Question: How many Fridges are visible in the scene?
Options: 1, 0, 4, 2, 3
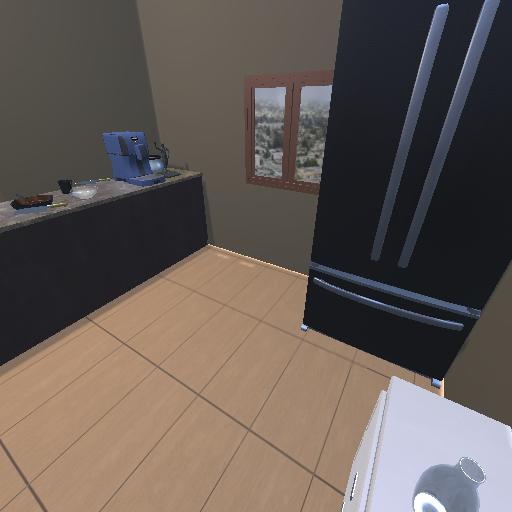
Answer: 1